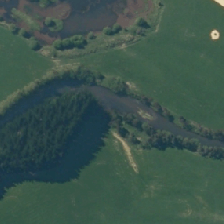
Land cover: broadleaved_indigenous_hardwood